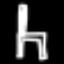
Label: chair